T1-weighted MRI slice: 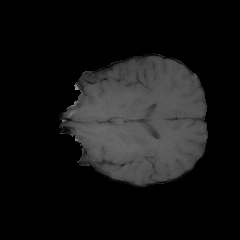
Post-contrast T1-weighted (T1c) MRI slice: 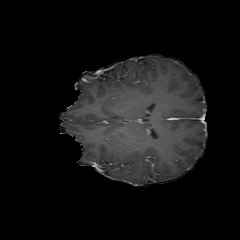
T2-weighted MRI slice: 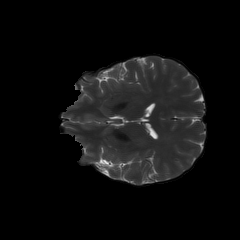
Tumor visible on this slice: no